Question: I work with 'OpenCV' library in 'Python'.
The question is how to select in separate 'roi' the area across two curves?
Curves are defined by two quadric polynoms.

I want to find count of black pixels at the area restricted between curve 1 and curve 2
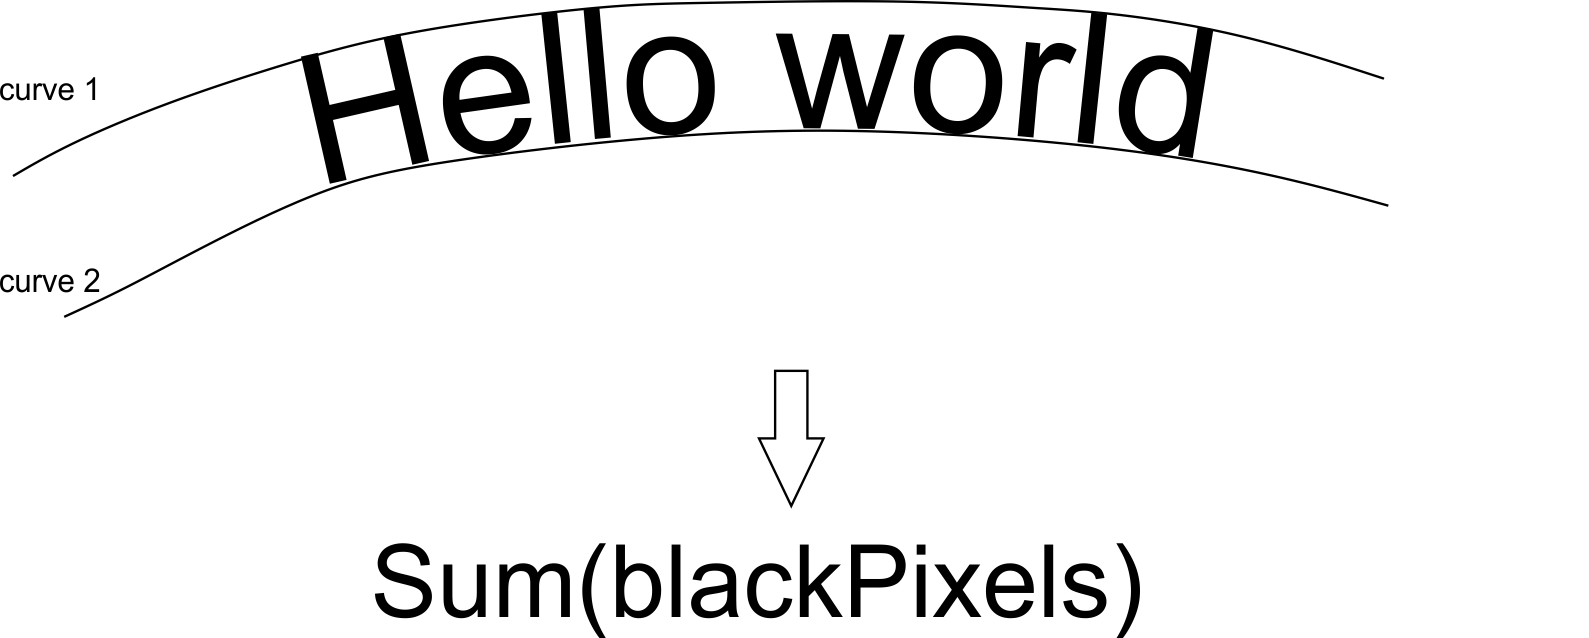
Answer: You can create mask by drawing <URL>, but you should have the following data from your equation,
- - - - -
If you got the above data for both curve, you can simply draw <URL> with thickness=CV_FILLED like,
1. First draw largest ellipse with color=255.
2. Now draw second ellipse with color = 0.
See an example,
'''
Mat src(480,640,CV_8UC3,Scalar(0,0,0));
ellipse(src,Point(src.cols/2,src.rows/2), Size (src.cols/2,src.rows/2), 0, 0,-180,Scalar(0,0,255), -1,8, 0);
ellipse(src,Point(src.cols/2,src.rows/2), Size (src.cols/4,src.rows/4), 0, 0,-180,Scalar(0,0,0), -1,8, 0);
'''

To find the area, draw above to single channel image with color=255.
Then use <URL> to get white pixel count.